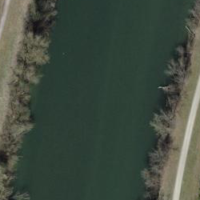
EUNIS habitat code: 15
Species observed at this site:
Anacamptis pyramidalis